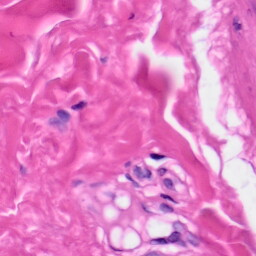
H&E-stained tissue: Skin